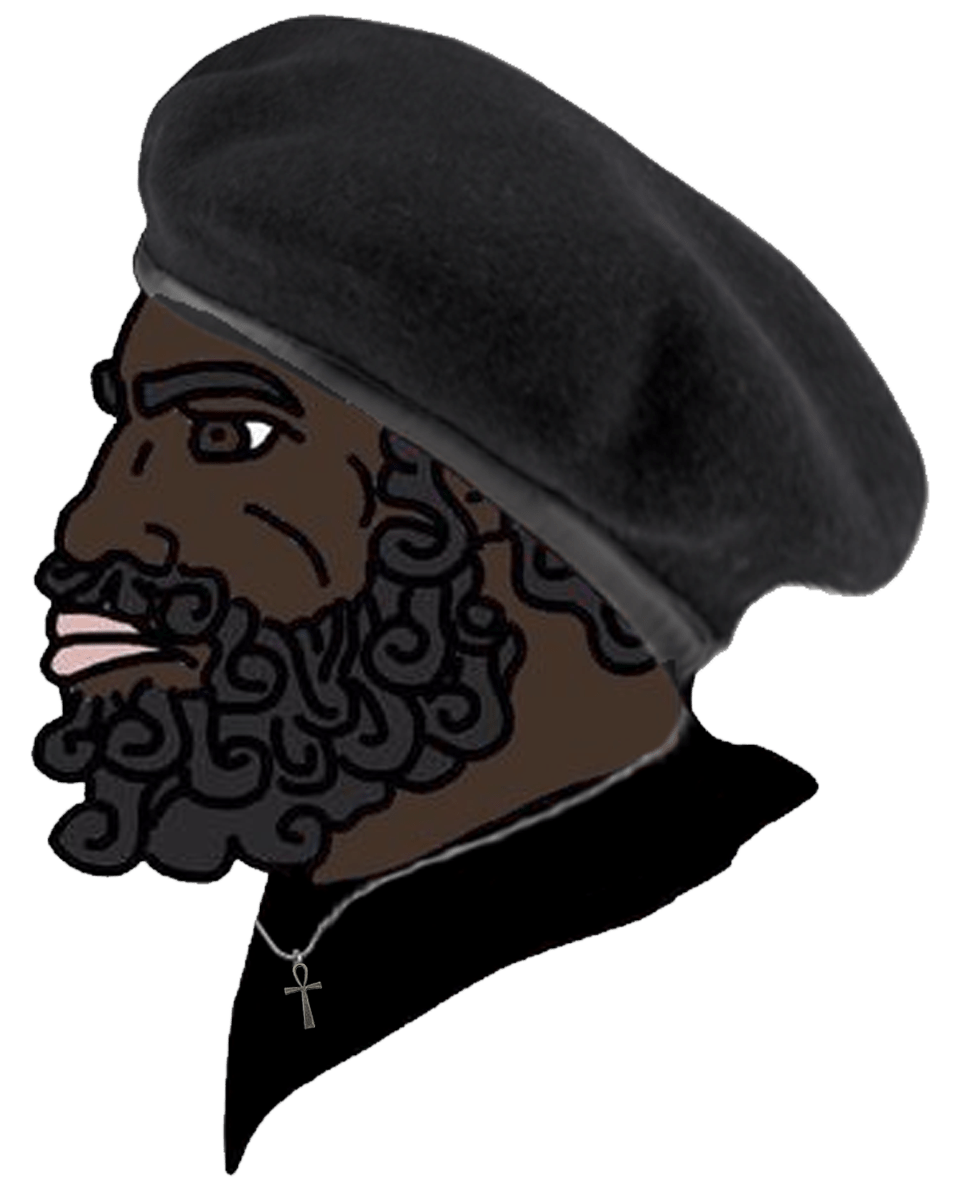
Label: 4_Yes_Chad